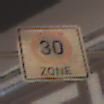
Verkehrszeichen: BeginnZone30
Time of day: Night
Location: Outdoor (Urban)
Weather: Overcast
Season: Winter
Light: Artificial